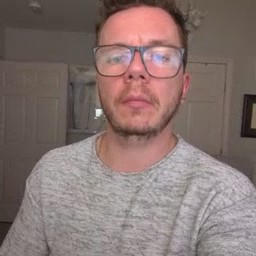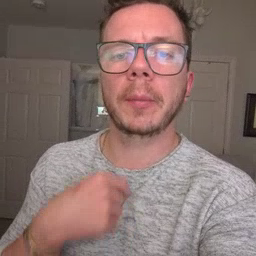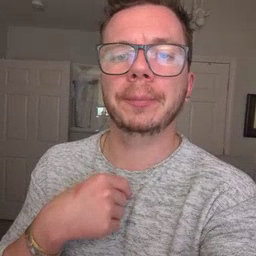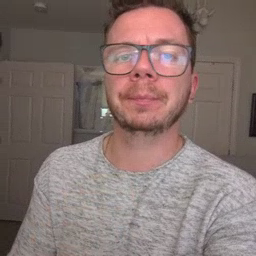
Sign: zipper